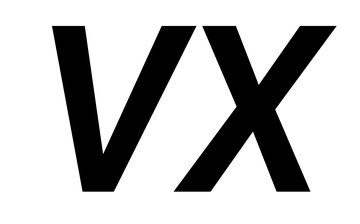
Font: Roboto-Italic_SemiBold_Italic